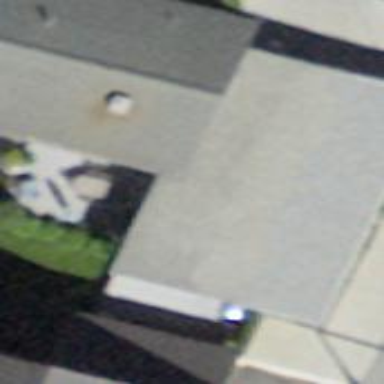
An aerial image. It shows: Building with tile roof.